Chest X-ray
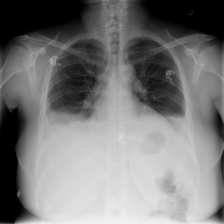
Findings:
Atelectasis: negative
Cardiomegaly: negative
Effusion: negative
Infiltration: negative
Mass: negative
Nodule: negative
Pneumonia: negative
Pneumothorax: negative
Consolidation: negative
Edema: negative
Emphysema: negative
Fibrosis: negative
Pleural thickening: negative
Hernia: negative